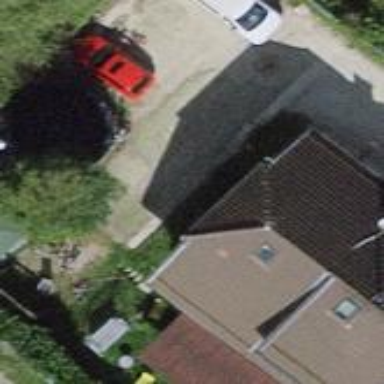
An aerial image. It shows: Garden enclosed by fence.